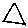
Label: triangle